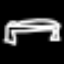
Label: bed